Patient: sex F, age 62
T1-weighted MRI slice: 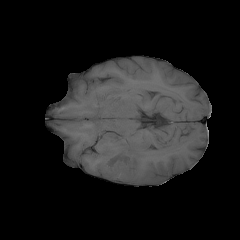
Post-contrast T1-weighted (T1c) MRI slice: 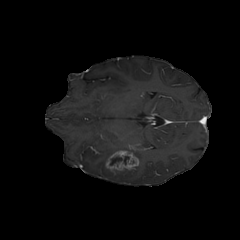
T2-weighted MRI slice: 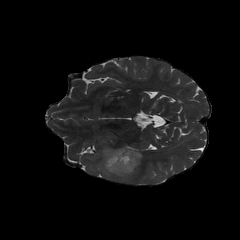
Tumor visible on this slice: yes
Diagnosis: Glioblastoma, IDH-wildtype
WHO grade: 4